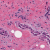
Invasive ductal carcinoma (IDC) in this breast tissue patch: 0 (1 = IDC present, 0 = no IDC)